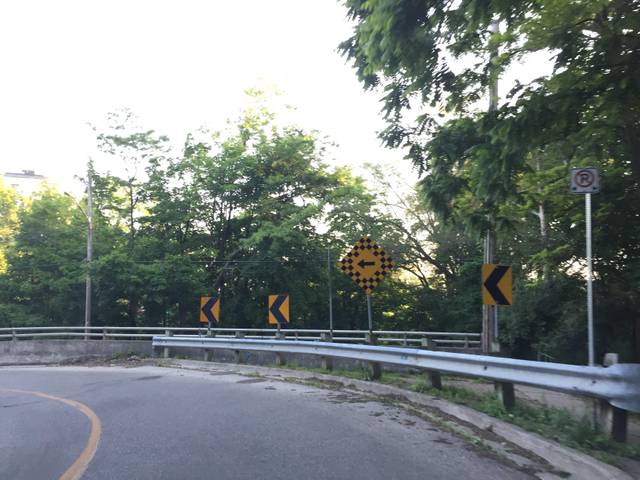
Region: Canada
Coordinates: 43.55, -80.244